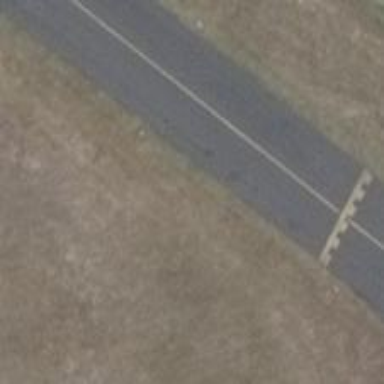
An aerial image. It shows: Taxiway edge illuminated for aviation.